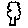
Label: tree